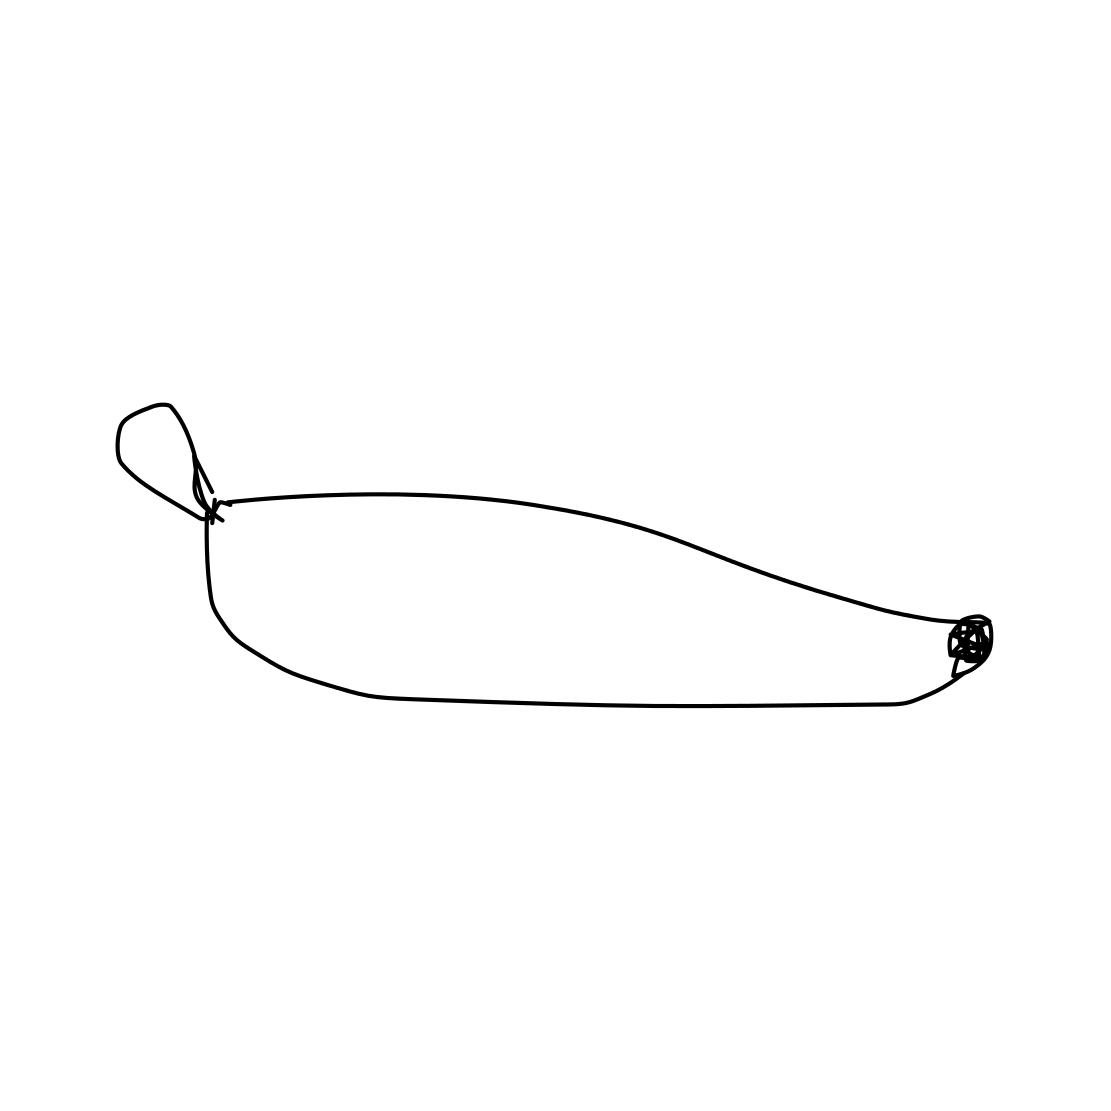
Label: banana